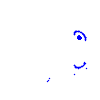
Particle: electron